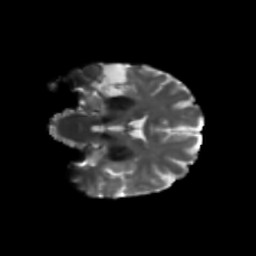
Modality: T2w
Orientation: coronal
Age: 59
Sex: female
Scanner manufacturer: siemens
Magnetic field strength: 3 T
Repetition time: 5.25 s
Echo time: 0.08 s